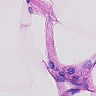
Metastatic tissue present: no